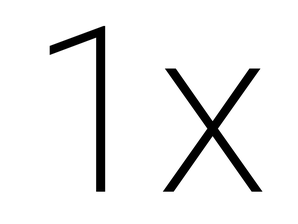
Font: Roboto_ExtraLight